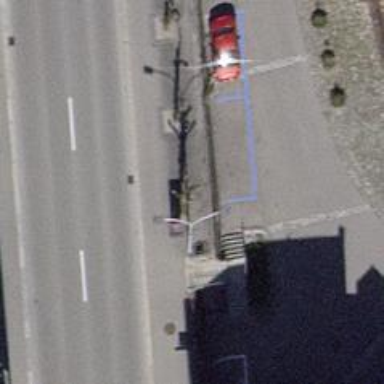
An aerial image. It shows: Road with steps.